The image is an STFT spectrogram (time versus frequency) of a rolling-element bearing's vibration signal. Determine the bearing's health state. Answer with exactly one of: normal, inner_race, outer_race, ball.
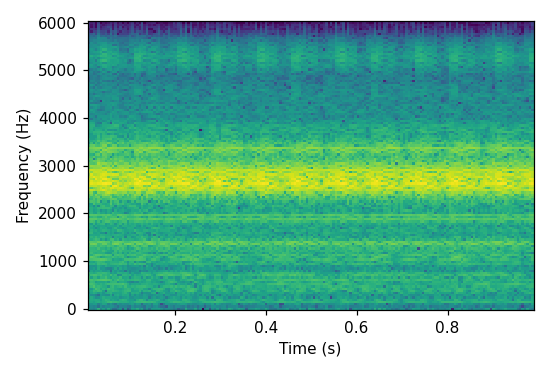
Answer: outer_race